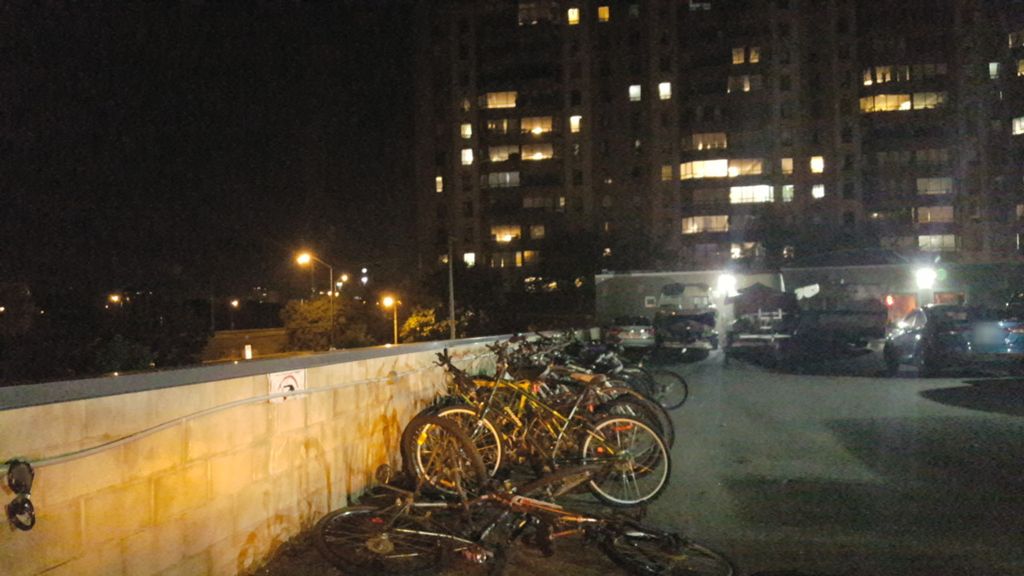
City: ottawa-gatineau